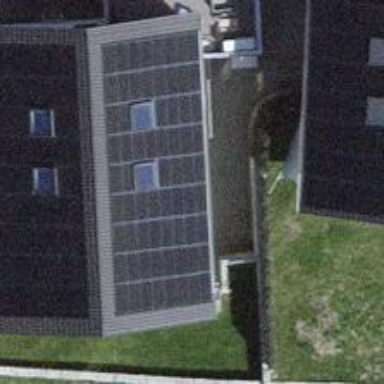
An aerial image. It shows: Solar photovoltaic panel generator.